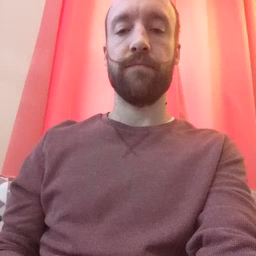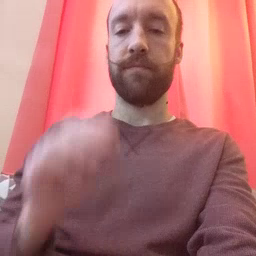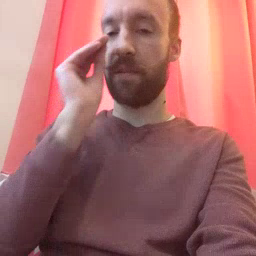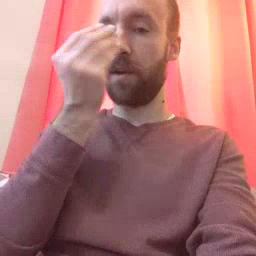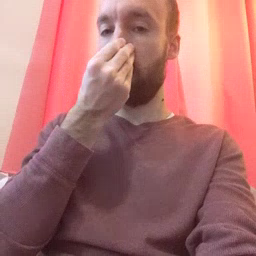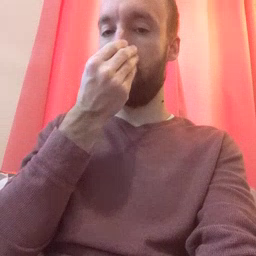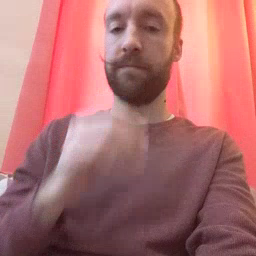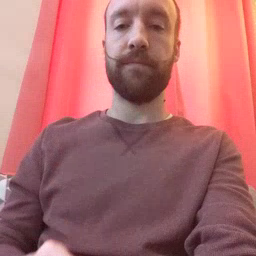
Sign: flower